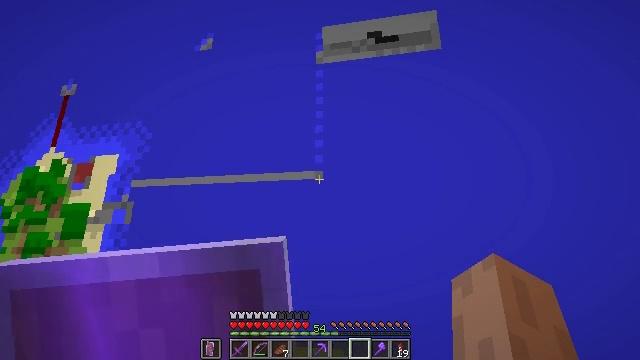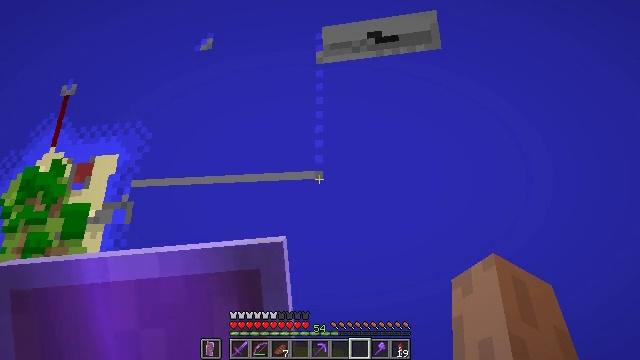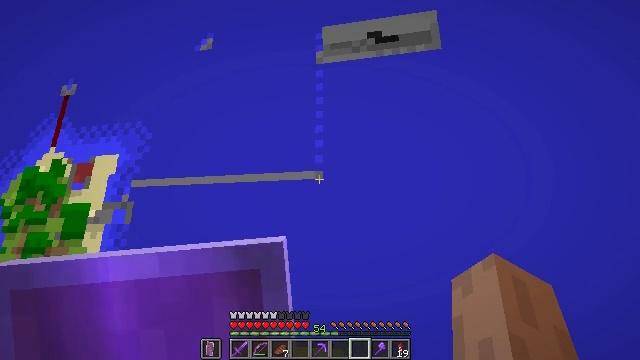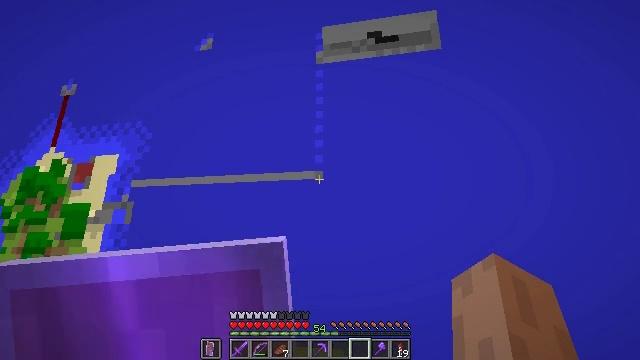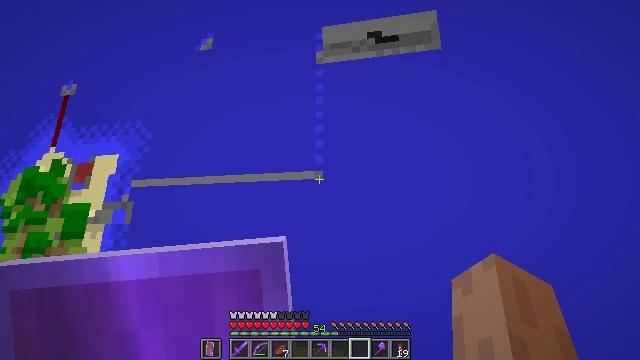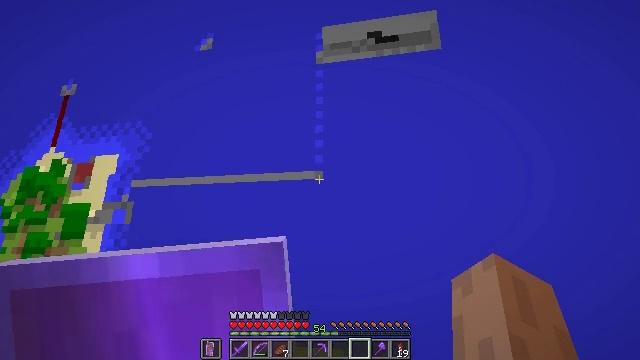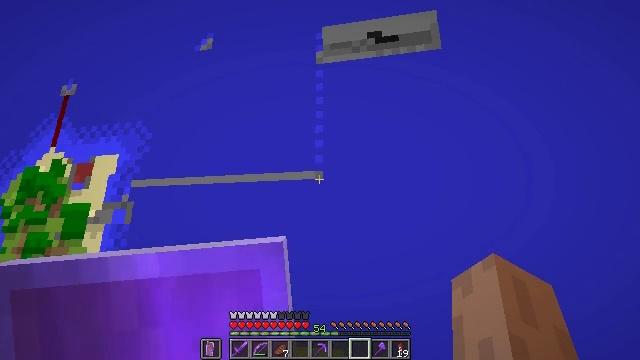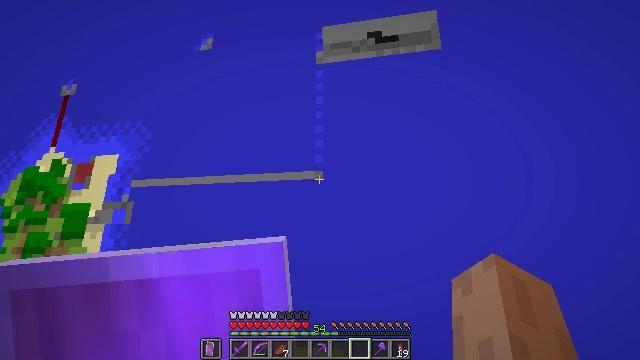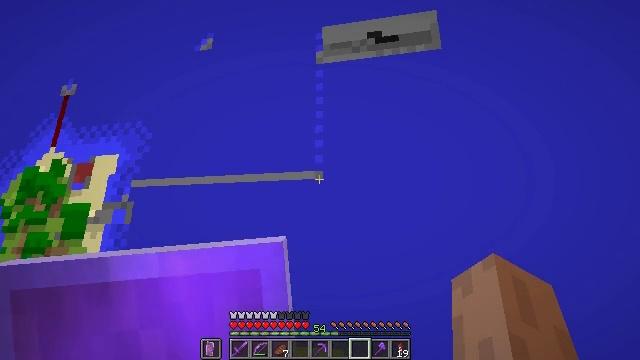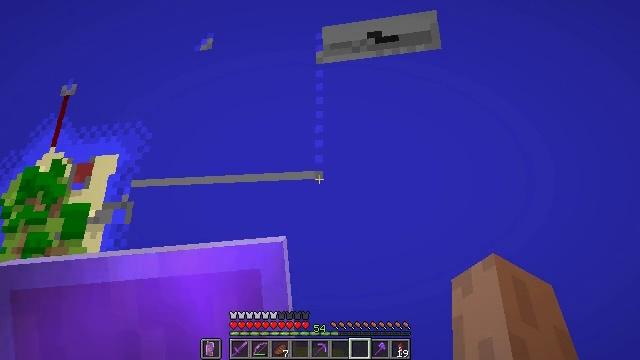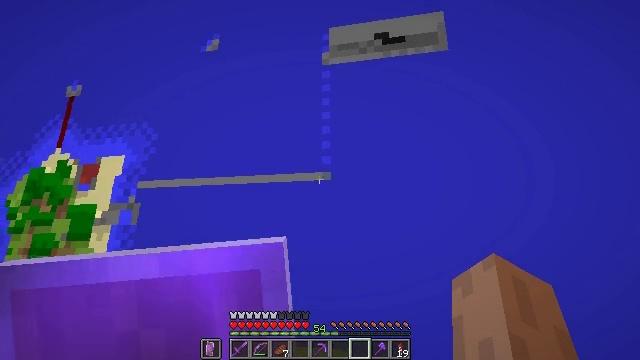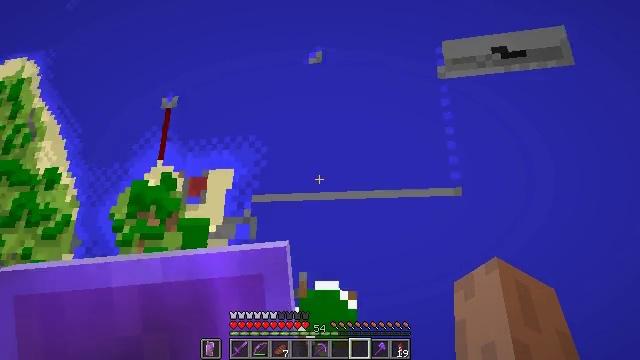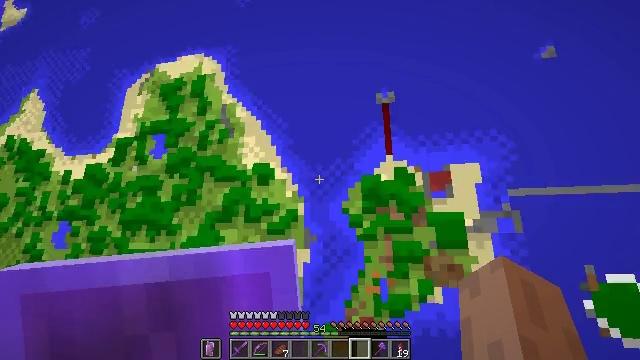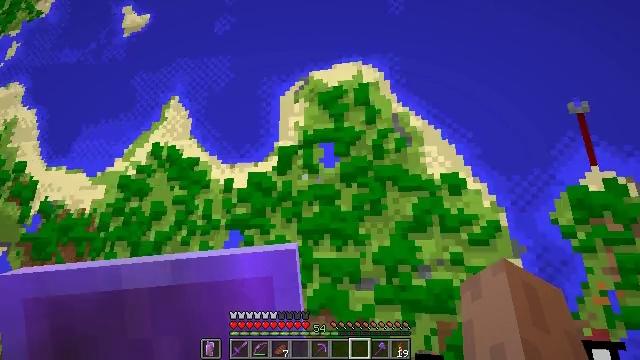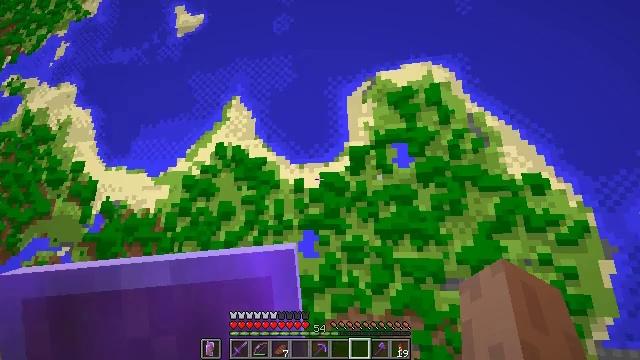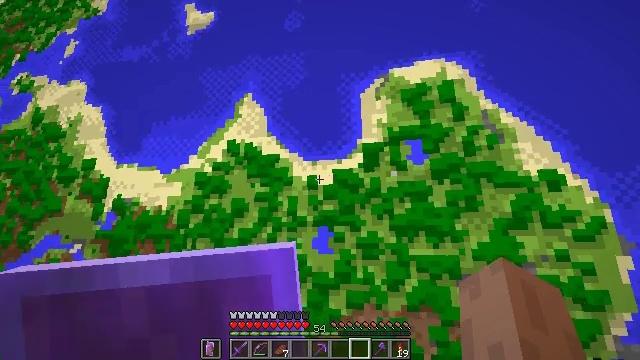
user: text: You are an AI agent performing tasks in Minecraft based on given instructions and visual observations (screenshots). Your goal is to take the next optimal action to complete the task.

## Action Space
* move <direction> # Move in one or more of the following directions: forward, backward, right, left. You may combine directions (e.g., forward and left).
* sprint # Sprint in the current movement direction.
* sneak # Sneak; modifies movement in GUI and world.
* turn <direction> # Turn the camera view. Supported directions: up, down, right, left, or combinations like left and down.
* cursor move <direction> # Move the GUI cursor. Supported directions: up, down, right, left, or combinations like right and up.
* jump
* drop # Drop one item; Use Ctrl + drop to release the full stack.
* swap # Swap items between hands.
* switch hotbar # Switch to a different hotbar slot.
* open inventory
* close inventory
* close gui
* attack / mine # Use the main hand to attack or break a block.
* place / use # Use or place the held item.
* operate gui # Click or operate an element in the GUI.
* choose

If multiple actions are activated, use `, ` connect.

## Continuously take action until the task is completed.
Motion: motion action
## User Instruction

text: Kill the squid.
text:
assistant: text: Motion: no_op
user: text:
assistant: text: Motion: no_op
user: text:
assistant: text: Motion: no_op
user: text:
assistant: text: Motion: no_op
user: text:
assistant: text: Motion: no_op
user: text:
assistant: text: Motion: no_op
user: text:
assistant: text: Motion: no_op
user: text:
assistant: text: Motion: no_op
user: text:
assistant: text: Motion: no_op
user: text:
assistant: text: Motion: move left
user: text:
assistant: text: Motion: move left
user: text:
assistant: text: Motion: move left
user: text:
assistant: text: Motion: move left
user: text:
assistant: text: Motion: no_op
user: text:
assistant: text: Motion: no_op
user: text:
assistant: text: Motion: no_op
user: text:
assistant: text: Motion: no_op
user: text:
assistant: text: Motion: no_op
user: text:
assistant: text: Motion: no_op
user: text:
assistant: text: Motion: no_op
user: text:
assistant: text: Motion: no_op
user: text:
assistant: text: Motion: move back, turn right and down
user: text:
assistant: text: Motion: move back, turn right and down
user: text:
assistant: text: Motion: move back
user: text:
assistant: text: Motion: move back
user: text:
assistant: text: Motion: move back
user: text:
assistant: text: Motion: move back
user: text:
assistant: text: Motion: no_op
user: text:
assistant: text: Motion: turn left
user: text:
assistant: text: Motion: turn left